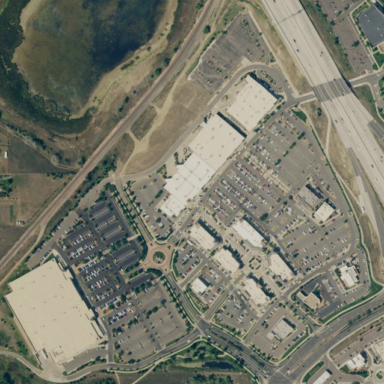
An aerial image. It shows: Retail area.